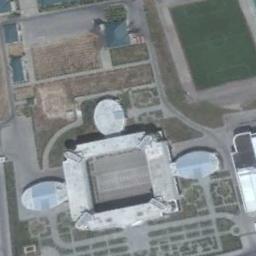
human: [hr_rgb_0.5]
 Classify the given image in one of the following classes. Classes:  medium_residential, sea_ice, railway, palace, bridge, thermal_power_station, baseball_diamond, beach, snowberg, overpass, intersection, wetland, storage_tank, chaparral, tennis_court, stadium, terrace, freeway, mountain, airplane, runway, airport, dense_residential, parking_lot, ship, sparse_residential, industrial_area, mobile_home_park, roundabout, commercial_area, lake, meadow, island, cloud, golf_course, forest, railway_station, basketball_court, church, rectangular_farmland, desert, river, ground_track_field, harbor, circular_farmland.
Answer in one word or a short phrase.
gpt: stadium